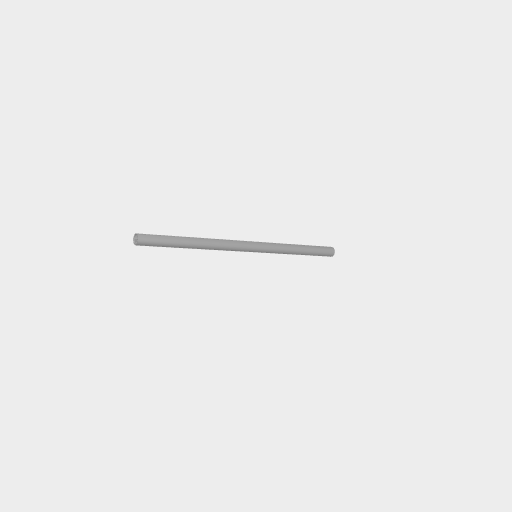
Part: AluminumLeadScrewTube